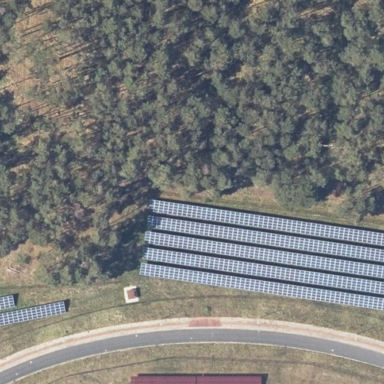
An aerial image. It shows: Solar generator powered by photovoltaic method.